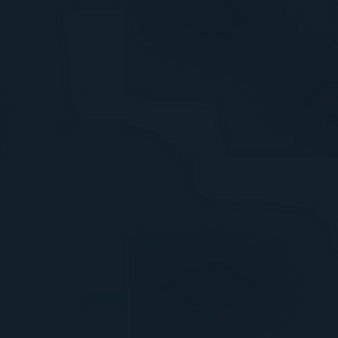
Label: other